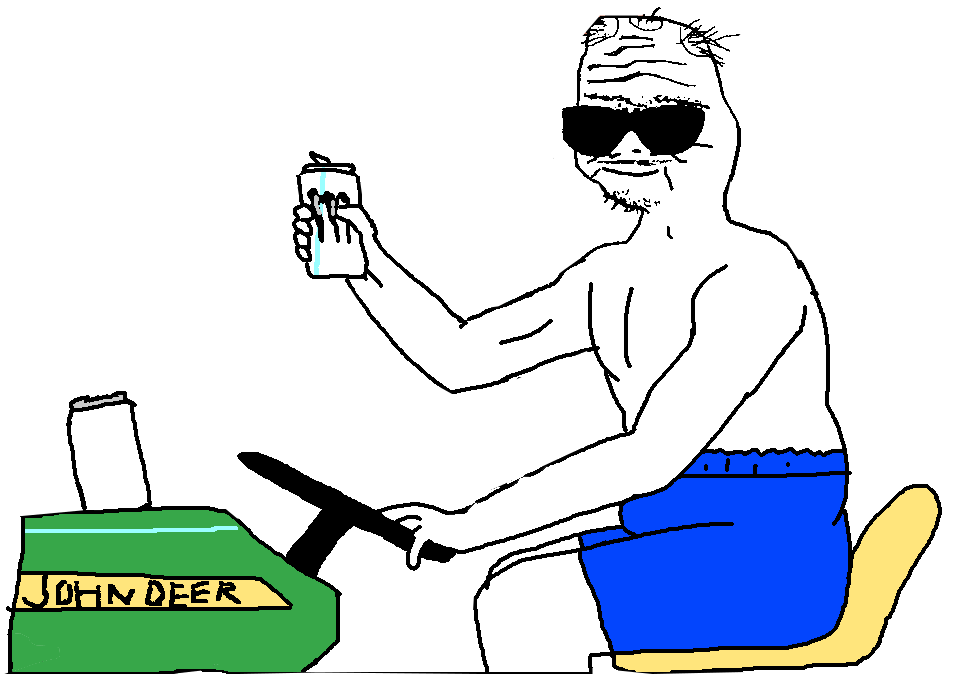
Label: 5_Boomer